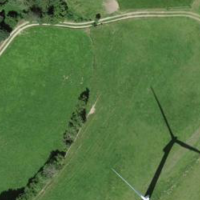
EUNIS habitat code: 24
Species observed at this site:
Bufo bufo
Chamaenerion angustifolium
Teucrium scorodonia
Melanargia galathea